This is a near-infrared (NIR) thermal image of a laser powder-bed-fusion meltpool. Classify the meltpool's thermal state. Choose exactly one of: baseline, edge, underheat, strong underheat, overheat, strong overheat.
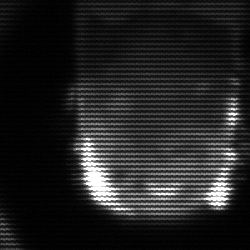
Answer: baseline